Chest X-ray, AP view. Patient: 22 years old, sex M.
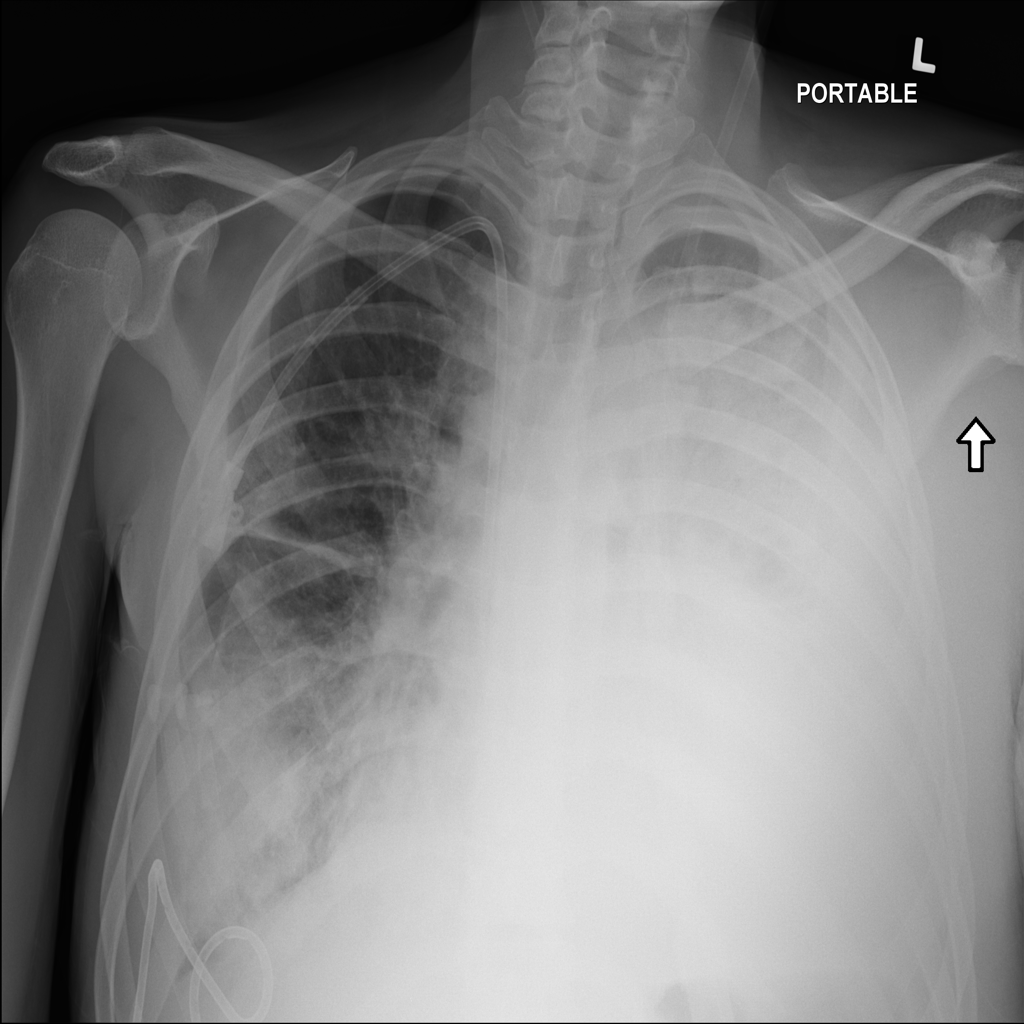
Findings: Pleural_Thickening